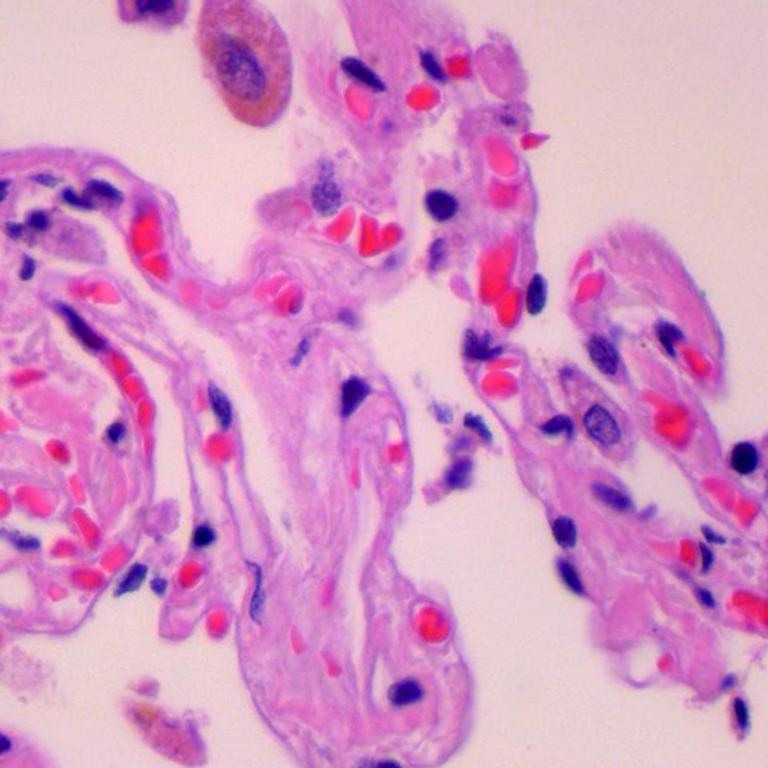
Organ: lung
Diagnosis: benign